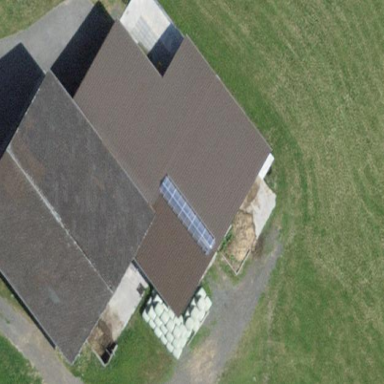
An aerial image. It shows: Farm building.